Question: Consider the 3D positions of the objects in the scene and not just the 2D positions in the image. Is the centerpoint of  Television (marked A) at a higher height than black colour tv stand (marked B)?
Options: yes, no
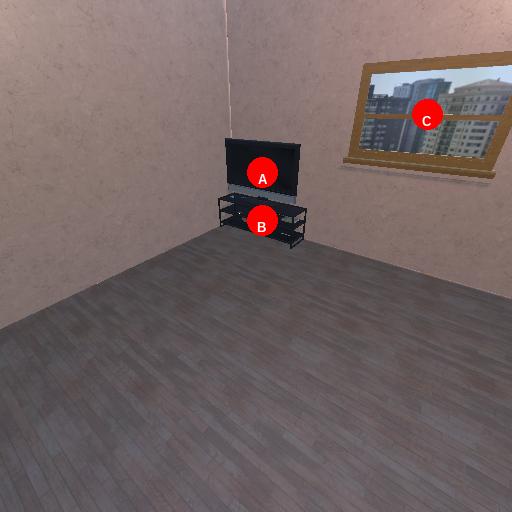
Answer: yes